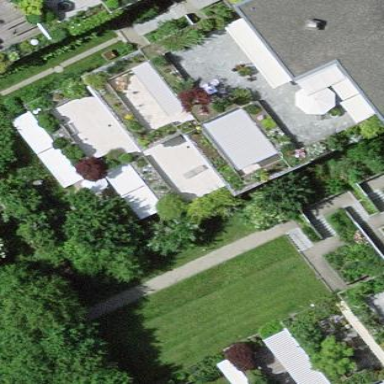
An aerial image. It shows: Terrace building.